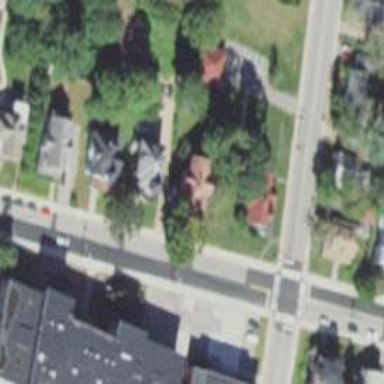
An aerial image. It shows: Residential driveway serving as service road.